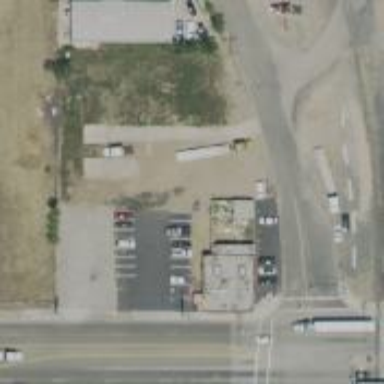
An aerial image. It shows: Commercial area.